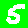
Digit: 5